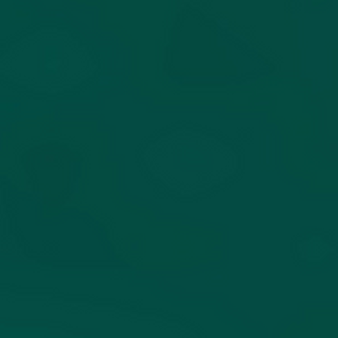
Label: other